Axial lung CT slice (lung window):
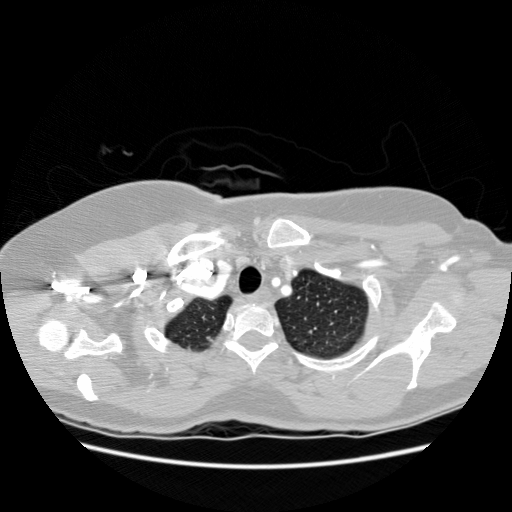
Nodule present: no